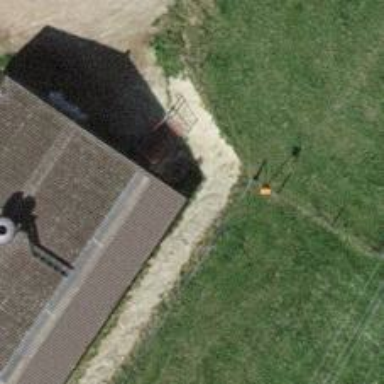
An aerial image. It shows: Pole with roofed pipeline marker.